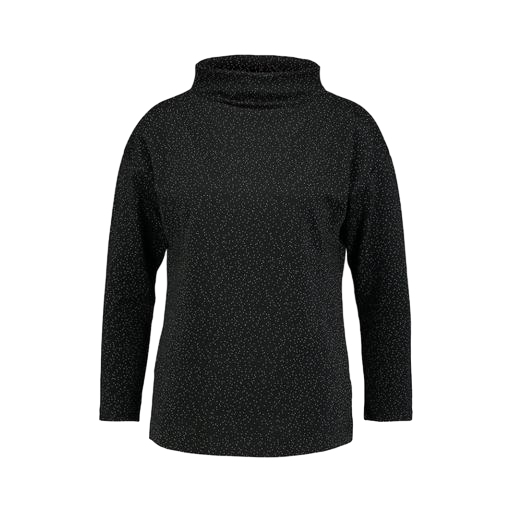
black petite printed mock-neck top only macy, high-neck top, black flecked t-shirt, white background